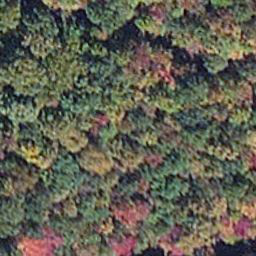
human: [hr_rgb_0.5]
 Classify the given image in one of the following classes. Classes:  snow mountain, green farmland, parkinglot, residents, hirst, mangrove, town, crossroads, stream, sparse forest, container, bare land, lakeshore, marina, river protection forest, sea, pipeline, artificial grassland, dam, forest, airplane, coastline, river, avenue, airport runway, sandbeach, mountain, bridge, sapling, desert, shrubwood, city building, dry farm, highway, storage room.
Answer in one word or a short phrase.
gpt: mangrove